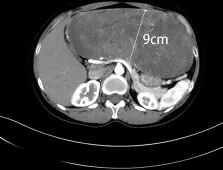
CT showed a large, regular, hypodense 22 x 18 x 9 cm mass in the left lateral lobe of the liver (A-C). Blood vessels were observed in the tumor in the arterial phase.
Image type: radiology (ct)